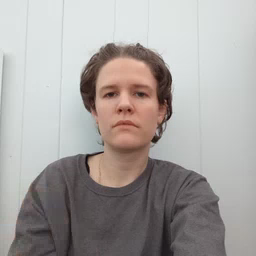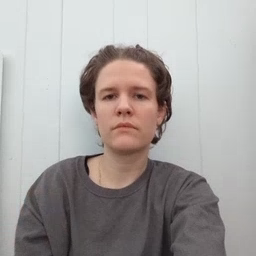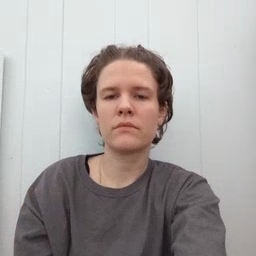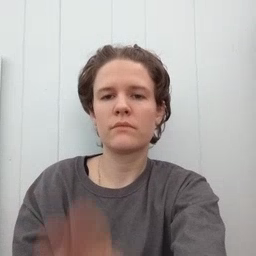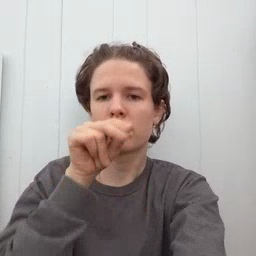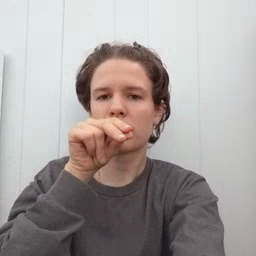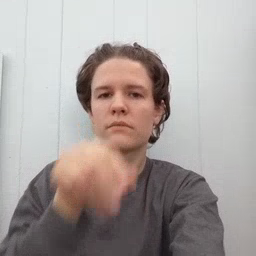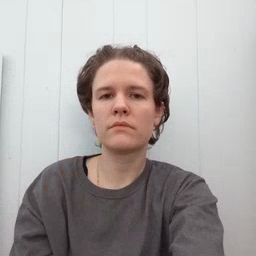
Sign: duck